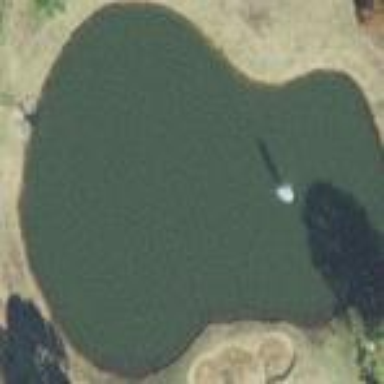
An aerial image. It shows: Water hazard on golf course.